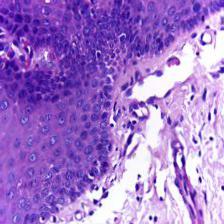
Diagnosis: Normal